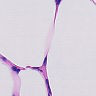
Metastatic tissue present: no